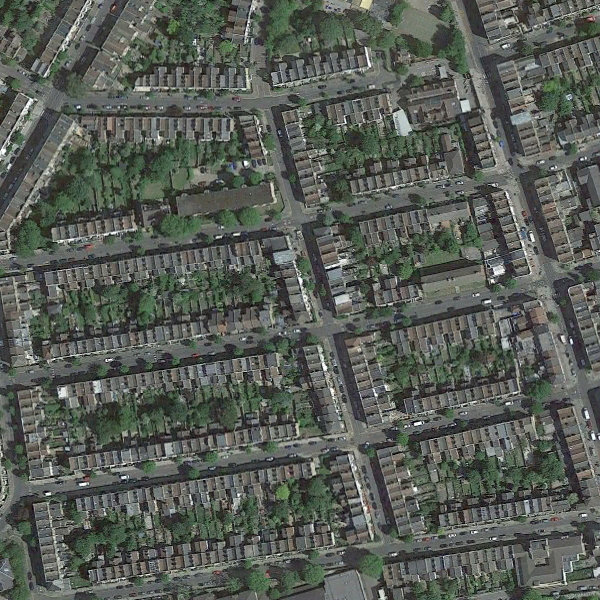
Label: DenseResidential